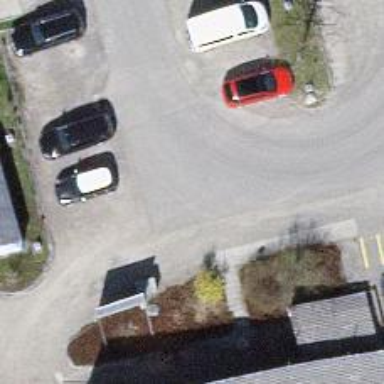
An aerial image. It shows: Road serving as parking aisle.